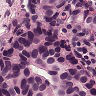
Metastatic tissue present: yes